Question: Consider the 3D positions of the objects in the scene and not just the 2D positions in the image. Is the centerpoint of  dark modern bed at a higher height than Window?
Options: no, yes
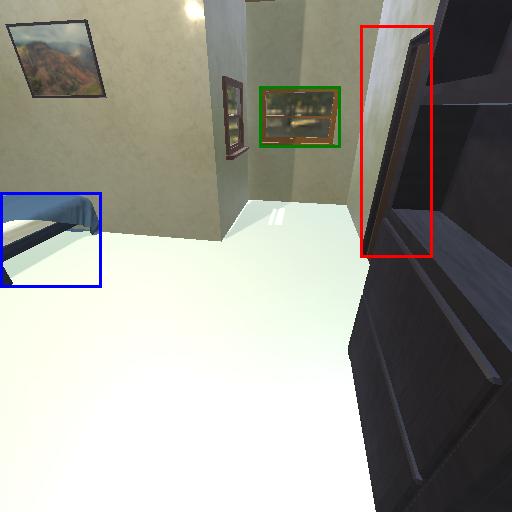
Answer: no